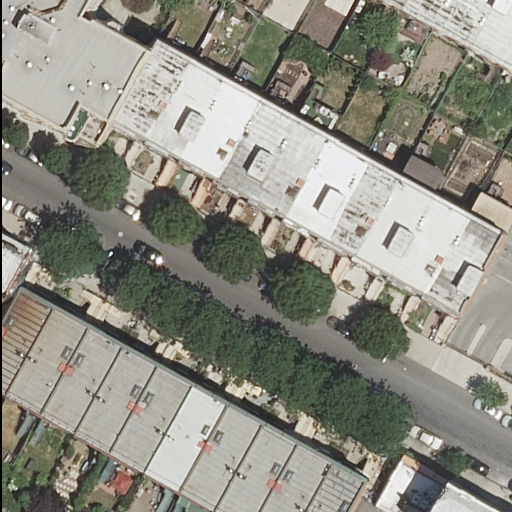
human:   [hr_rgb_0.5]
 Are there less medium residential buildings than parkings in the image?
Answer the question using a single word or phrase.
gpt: no

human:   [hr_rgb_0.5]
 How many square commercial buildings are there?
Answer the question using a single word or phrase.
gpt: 0

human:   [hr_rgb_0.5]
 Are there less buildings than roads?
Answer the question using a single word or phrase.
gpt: no

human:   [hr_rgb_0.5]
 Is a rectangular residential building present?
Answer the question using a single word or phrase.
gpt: yes

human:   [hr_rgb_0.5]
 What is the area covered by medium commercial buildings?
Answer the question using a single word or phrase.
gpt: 0m2

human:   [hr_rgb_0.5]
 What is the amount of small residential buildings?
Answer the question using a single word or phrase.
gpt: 6

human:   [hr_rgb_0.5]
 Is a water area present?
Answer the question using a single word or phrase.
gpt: no

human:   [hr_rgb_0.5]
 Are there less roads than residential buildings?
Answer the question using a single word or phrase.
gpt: yes

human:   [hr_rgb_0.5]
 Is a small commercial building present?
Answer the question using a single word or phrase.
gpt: no

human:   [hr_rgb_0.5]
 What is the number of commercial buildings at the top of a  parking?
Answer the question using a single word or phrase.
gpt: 0

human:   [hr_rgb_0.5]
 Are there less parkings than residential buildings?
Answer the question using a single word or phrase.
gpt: yes

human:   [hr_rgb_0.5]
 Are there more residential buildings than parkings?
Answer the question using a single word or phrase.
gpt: yes

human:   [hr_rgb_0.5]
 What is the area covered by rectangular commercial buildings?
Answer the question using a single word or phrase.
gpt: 0m2

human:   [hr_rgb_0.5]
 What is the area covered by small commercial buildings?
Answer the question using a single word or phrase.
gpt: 0m2

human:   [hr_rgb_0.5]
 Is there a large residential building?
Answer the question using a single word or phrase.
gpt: yes

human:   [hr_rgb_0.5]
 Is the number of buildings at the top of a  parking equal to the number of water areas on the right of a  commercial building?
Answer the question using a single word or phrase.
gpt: no

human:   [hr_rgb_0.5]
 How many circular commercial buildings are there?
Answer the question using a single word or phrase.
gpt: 0

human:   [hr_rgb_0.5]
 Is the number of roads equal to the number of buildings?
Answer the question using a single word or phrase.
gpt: no

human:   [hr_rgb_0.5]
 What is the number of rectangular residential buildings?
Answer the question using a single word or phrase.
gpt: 27

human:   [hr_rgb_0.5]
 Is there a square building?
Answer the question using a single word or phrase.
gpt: no

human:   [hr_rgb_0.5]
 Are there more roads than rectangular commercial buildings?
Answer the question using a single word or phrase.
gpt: yes

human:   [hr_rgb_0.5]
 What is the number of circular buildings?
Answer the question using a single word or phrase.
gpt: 0

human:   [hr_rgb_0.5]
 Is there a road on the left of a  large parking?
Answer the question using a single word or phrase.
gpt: no

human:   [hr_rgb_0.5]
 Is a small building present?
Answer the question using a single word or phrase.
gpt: yes

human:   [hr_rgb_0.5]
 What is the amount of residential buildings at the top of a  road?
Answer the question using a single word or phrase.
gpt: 17

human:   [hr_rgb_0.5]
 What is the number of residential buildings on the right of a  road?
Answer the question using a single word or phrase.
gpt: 13

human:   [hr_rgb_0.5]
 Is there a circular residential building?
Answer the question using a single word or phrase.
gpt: no

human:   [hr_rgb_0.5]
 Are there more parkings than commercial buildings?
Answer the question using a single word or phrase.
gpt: yes

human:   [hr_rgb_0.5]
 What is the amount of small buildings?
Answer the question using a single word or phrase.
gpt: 6

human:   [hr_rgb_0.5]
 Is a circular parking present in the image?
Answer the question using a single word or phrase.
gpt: no

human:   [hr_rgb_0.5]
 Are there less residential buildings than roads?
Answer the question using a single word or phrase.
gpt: no

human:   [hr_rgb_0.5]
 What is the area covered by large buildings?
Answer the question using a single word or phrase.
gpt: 1698m2

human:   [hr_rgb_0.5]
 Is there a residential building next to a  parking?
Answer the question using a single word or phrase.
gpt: yes

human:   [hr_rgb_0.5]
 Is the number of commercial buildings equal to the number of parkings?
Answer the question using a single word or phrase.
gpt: no

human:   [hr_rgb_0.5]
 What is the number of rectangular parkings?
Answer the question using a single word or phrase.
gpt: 2

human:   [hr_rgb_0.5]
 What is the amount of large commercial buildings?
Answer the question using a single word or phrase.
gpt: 0